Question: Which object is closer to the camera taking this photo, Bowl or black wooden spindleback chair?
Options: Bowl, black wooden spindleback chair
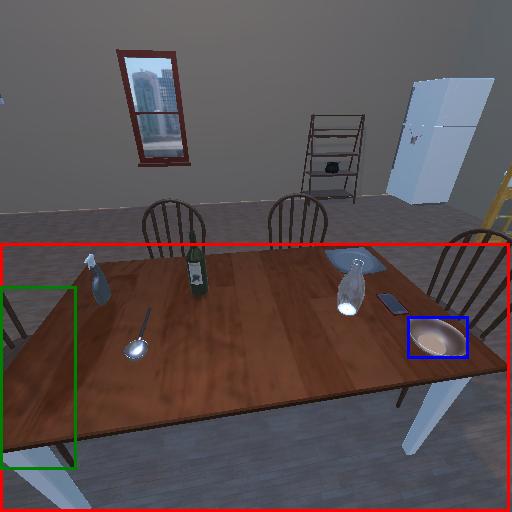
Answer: Bowl